Question: I just tried to render a QR Code using an inline SVG (created by <URL>. After removing the doctype, which is generated automatically, I tried to view the page.
It was simply broken:

The 'Register' you can see on the picture should be in the title.
I also tried in Chrome but there was no difference.
I think the problem is the code or some kind of syntax error.
The code I used is exactly the code below.
I am using Firefox 36.0 on Gentoo GNU/Linux.
'''
<!DOCTYPE html>
<html>
<head>
<meta charset="UTF-8"/>
<title>Register</title>
</head>
<body>
<svg xmlns="http://www.w3.org/2000/svg" xml:space="preserve" xmlns:xlink="http://www.w3.org/1999/xlink" width="87" height="87" viewBox="0 0 87 87">
<desc></desc>
<rect width="87" height="87" fill="#ffffff" cx="0" cy="0" />
<defs>
<rect id="p" width="3" height="3" />
</defs>
<g fill="#000000">
<use x="12" y="12" xlink:href="#p" />
<use x="15" y="12" xlink:href="#p" />
<use x="18" y="12" xlink:href="#p" />
<use x="21" y="12" xlink:href="#p" />
<use x="24" y="12" xlink:href="#p" />
<use x="27" y="12" xlink:href="#p" />
<use x="30" y="12" xlink:href="#p" />
<use x="36" y="12" xlink:href="#p" />
<use x="39" y="12" xlink:href="#p" />
<use x="42" y="12" xlink:href="#p" />
<use x="45" y="12" xlink:href="#p" />
<use x="48" y="12" xlink:href="#p" />
<use x="54" y="12" xlink:href="#p" />
<use x="57" y="12" xlink:href="#p" />
<use x="60" y="12" xlink:href="#p" />
<use x="63" y="12" xlink:href="#p" />
<use x="66" y="12" xlink:href="#p" />
<use x="69" y="12" xlink:href="#p" />
<use x="72" y="12" xlink:href="#p" />
<use x="12" y="15" xlink:href="#p" />
<use x="30" y="15" xlink:href="#p" />
<use x="36" y="15" xlink:href="#p" />
<use x="42" y="15" xlink:href="#p" />
<use x="48" y="15" xlink:href="#p" />
<use x="54" y="15" xlink:href="#p" />
<use x="72" y="15" xlink:href="#p" />
<use x="12" y="18" xlink:href="#p" />
<use x="18" y="18" xlink:href="#p" />
<use x="21" y="18" xlink:href="#p" />
<use x="24" y="18" xlink:href="#p" />
<use x="30" y="18" xlink:href="#p" />
<use x="36" y="18" xlink:href="#p" />
<use x="54" y="18" xlink:href="#p" />
<use x="60" y="18" xlink:href="#p" />
<use x="63" y="18" xlink:href="#p" />
<use x="66" y="18" xlink:href="#p" />
<use x="72" y="18" xlink:href="#p" />
<use x="12" y="21" xlink:href="#p" />
<use x="18" y="21" xlink:href="#p" />
<use x="21" y="21" xlink:href="#p" />
<use x="24" y="21" xlink:href="#p" />
<use x="30" y="21" xlink:href="#p" />
<use x="36" y="21" xlink:href="#p" />
<use x="39" y="21" xlink:href="#p" />
<use x="42" y="21" xlink:href="#p" />
<use x="45" y="21" xlink:href="#p" />
<use x="54" y="21" xlink:href="#p" />
<use x="60" y="21" xlink:href="#p" />
<use x="63" y="21" xlink:href="#p" />
<use x="66" y="21" xlink:href="#p" />
<use x="72" y="21" xlink:href="#p" />
<use x="12" y="24" xlink:href="#p" />
<use x="18" y="24" xlink:href="#p" />
<use x="21" y="24" xlink:href="#p" />
<use x="24" y="24" xlink:href="#p" />
<use x="30" y="24" xlink:href="#p" />
<use x="48" y="24" xlink:href="#p" />
<use x="54" y="24" xlink:href="#p" />
<use x="60" y="24" xlink:href="#p" />
<use x="63" y="24" xlink:href="#p" />
<use x="66" y="24" xlink:href="#p" />
<use x="72" y="24" xlink:href="#p" />
<use x="12" y="27" xlink:href="#p" />
<use x="30" y="27" xlink:href="#p" />
<use x="36" y="27" xlink:href="#p" />
<use x="39" y="27" xlink:href="#p" />
<use x="45" y="27" xlink:href="#p" />
<use x="54" y="27" xlink:href="#p" />
<use x="72" y="27" xlink:href="#p" />
<use x="12" y="30" xlink:href="#p" />
<use x="15" y="30" xlink:href="#p" />
<use x="18" y="30" xlink:href="#p" />
<use x="21" y="30" xlink:href="#p" />
<use x="24" y="30" xlink:href="#p" />
<use x="27" y="30" xlink:href="#p" />
<use x="30" y="30" xlink:href="#p" />
<use x="36" y="30" xlink:href="#p" />
<use x="42" y="30" xlink:href="#p" />
<use x="48" y="30" xlink:href="#p" />
<use x="54" y="30" xlink:href="#p" />
<use x="57" y="30" xlink:href="#p" />
<use x="60" y="30" xlink:href="#p" />
<use x="63" y="30" xlink:href="#p" />
<use x="66" y="30" xlink:href="#p" />
<use x="69" y="30" xlink:href="#p" />
<use x="72" y="30" xlink:href="#p" />
<use x="39" y="33" xlink:href="#p" />
<use x="42" y="33" xlink:href="#p" />
<use x="45" y="33" xlink:href="#p" />
<use x="48" y="33" xlink:href="#p" />
<use x="12" y="36" xlink:href="#p" />
<use x="15" y="36" xlink:href="#p" />
<use x="24" y="36" xlink:href="#p" />
<use x="27" y="36" xlink:href="#p" />
<use x="30" y="36" xlink:href="#p" />
<use x="39" y="36" xlink:href="#p" />
<use x="45" y="36" xlink:href="#p" />
<use x="57" y="36" xlink:href="#p" />
<use x="63" y="36" xlink:href="#p" />
<use x="66" y="36" xlink:href="#p" />
<use x="69" y="36" xlink:href="#p" />
<use x="72" y="36" xlink:href="#p" />
<use x="18" y="39" xlink:href="#p" />
<use x="21" y="39" xlink:href="#p" />
<use x="33" y="39" xlink:href="#p" />
<use x="39" y="39" xlink:href="#p" />
<use x="45" y="39" xlink:href="#p" />
<use x="48" y="39" xlink:href="#p" />
<use x="54" y="39" xlink:href="#p" />
<use x="57" y="39" xlink:href="#p" />
<use x="60" y="39" xlink:href="#p" />
<use x="66" y="39" xlink:href="#p" />
<use x="12" y="42" xlink:href="#p" />
<use x="15" y="42" xlink:href="#p" />
<use x="18" y="42" xlink:href="#p" />
<use x="30" y="42" xlink:href="#p" />
<use x="39" y="42" xlink:href="#p" />
<use x="42" y="42" xlink:href="#p" />
<use x="45" y="42" xlink:href="#p" />
<use x="60" y="42" xlink:href="#p" />
<use x="63" y="42" xlink:href="#p" />
<use x="66" y="42" xlink:href="#p" />
<use x="69" y="42" xlink:href="#p" />
<use x="15" y="45" xlink:href="#p" />
<use x="18" y="45" xlink:href="#p" />
<use x="24" y="45" xlink:href="#p" />
<use x="33" y="45" xlink:href="#p" />
<use x="36" y="45" xlink:href="#p" />
<use x="42" y="45" xlink:href="#p" />
<use x="51" y="45" xlink:href="#p" />
<use x="57" y="45" xlink:href="#p" />
<use x="69" y="45" xlink:href="#p" />
<use x="15" y="48" xlink:href="#p" />
<use x="21" y="48" xlink:href="#p" />
<use x="24" y="48" xlink:href="#p" />
<use x="27" y="48" xlink:href="#p" />
<use x="30" y="48" xlink:href="#p" />
<use x="36" y="48" xlink:href="#p" />
<use x="39" y="48" xlink:href="#p" />
<use x="42" y="48" xlink:href="#p" />
<use x="48" y="48" xlink:href="#p" />
<use x="57" y="48" xlink:href="#p" />
<use x="60" y="48" xlink:href="#p" />
<use x="69" y="48" xlink:href="#p" />
<use x="72" y="48" xlink:href="#p" />
<use x="36" y="51" xlink:href="#p" />
<use x="48" y="51" xlink:href="#p" />
<use x="51" y="51" xlink:href="#p" />
<use x="54" y="51" xlink:href="#p" />
<use x="60" y="51" xlink:href="#p" />
<use x="63" y="51" xlink:href="#p" />
<use x="66" y="51" xlink:href="#p" />
<use x="69" y="51" xlink:href="#p" />
<use x="12" y="54" xlink:href="#p" />
<use x="15" y="54" xlink:href="#p" />
<use x="18" y="54" xlink:href="#p" />
<use x="21" y="54" xlink:href="#p" />
<use x="24" y="54" xlink:href="#p" />
<use x="27" y="54" xlink:href="#p" />
<use x="30" y="54" xlink:href="#p" />
<use x="42" y="54" xlink:href="#p" />
<use x="48" y="54" xlink:href="#p" />
<use x="51" y="54" xlink:href="#p" />
<use x="54" y="54" xlink:href="#p" />
<use x="60" y="54" xlink:href="#p" />
<use x="66" y="54" xlink:href="#p" />
<use x="69" y="54" xlink:href="#p" />
<use x="12" y="57" xlink:href="#p" />
<use x="30" y="57" xlink:href="#p" />
<use x="36" y="57" xlink:href="#p" />
<use x="45" y="57" xlink:href="#p" />
<use x="48" y="57" xlink:href="#p" />
<use x="60" y="57" xlink:href="#p" />
<use x="69" y="57" xlink:href="#p" />
<use x="12" y="60" xlink:href="#p" />
<use x="18" y="60" xlink:href="#p" />
<use x="21" y="60" xlink:href="#p" />
<use x="24" y="60" xlink:href="#p" />
<use x="30" y="60" xlink:href="#p" />
<use x="36" y="60" xlink:href="#p" />
<use x="39" y="60" xlink:href="#p" />
<use x="45" y="60" xlink:href="#p" />
<use x="51" y="60" xlink:href="#p" />
<use x="54" y="60" xlink:href="#p" />
<use x="57" y="60" xlink:href="#p" />
<use x="63" y="60" xlink:href="#p" />
<use x="69" y="60" xlink:href="#p" />
<use x="12" y="63" xlink:href="#p" />
<use x="18" y="63" xlink:href="#p" />
<use x="21" y="63" xlink:href="#p" />
<use x="24" y="63" xlink:href="#p" />
<use x="30" y="63" xlink:href="#p" />
<use x="39" y="63" xlink:href="#p" />
<use x="42" y="63" xlink:href="#p" />
<use x="45" y="63" xlink:href="#p" />
<use x="48" y="63" xlink:href="#p" />
<use x="60" y="63" xlink:href="#p" />
<use x="63" y="63" xlink:href="#p" />
<use x="66" y="63" xlink:href="#p" />
<use x="69" y="63" xlink:href="#p" />
<use x="72" y="63" xlink:href="#p" />
<use x="12" y="66" xlink:href="#p" />
<use x="18" y="66" xlink:href="#p" />
<use x="21" y="66" xlink:href="#p" />
<use x="24" y="66" xlink:href="#p" />
<use x="30" y="66" xlink:href="#p" />
<use x="39" y="66" xlink:href="#p" />
<use x="42" y="66" xlink:href="#p" />
<use x="45" y="66" xlink:href="#p" />
<use x="54" y="66" xlink:href="#p" />
<use x="60" y="66" xlink:href="#p" />
<use x="12" y="69" xlink:href="#p" />
<use x="30" y="69" xlink:href="#p" />
<use x="36" y="69" xlink:href="#p" />
<use x="39" y="69" xlink:href="#p" />
<use x="42" y="69" xlink:href="#p" />
<use x="51" y="69" xlink:href="#p" />
<use x="54" y="69" xlink:href="#p" />
<use x="60" y="69" xlink:href="#p" />
<use x="12" y="72" xlink:href="#p" />
<use x="15" y="72" xlink:href="#p" />
<use x="18" y="72" xlink:href="#p" />
<use x="21" y="72" xlink:href="#p" />
<use x="24" y="72" xlink:href="#p" />
<use x="27" y="72" xlink:href="#p" />
<use x="30" y="72" xlink:href="#p" />
<use x="36" y="72" xlink:href="#p" />
<use x="42" y="72" xlink:href="#p" />
<use x="48" y="72" xlink:href="#p" />
<use x="51" y="72" xlink:href="#p" />
<use x="54" y="72" xlink:href="#p" />
<use x="57" y="72" xlink:href="#p" />
<use x="60" y="72" xlink:href="#p" />
<use x="72" y="72" xlink:href="#p" />
</g>
</svg>
</body>
</html>
'''
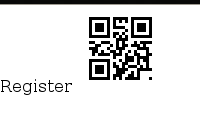
Answer: I fixed it.
The problem was the 'header' set by PHP in <URL> on line 145.
The Content-Type was not HTML anymore, so Firefox tried to parse the file as SVG.
Thank you very much for your help!